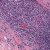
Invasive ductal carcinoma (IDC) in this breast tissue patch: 0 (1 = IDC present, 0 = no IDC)